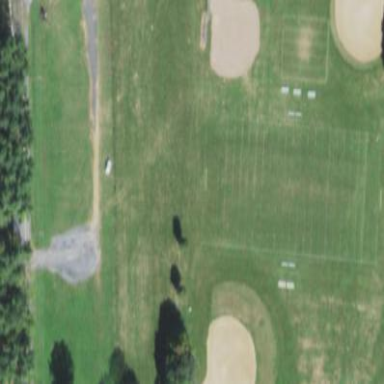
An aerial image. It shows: American football pitch.